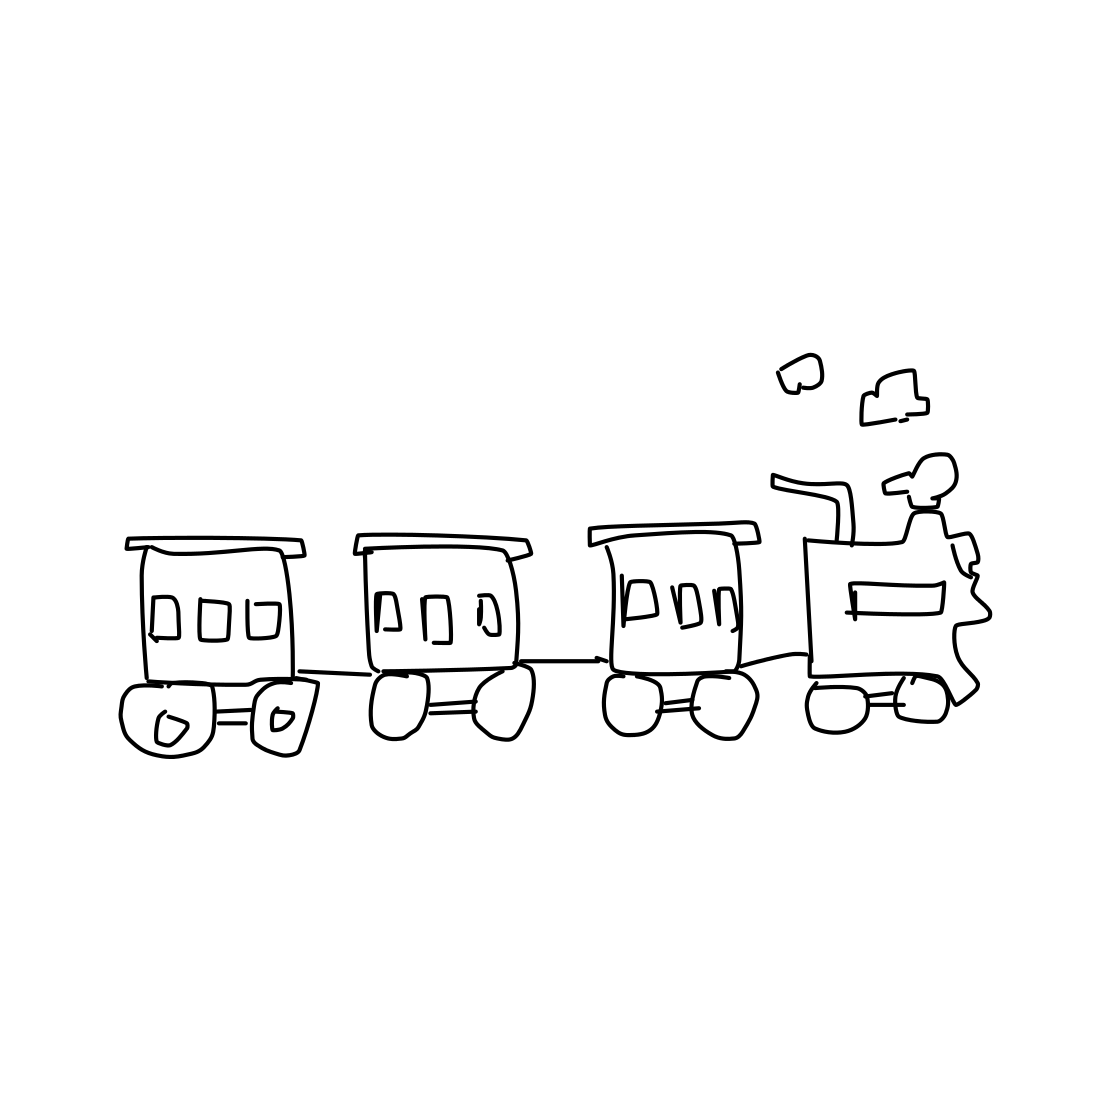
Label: train